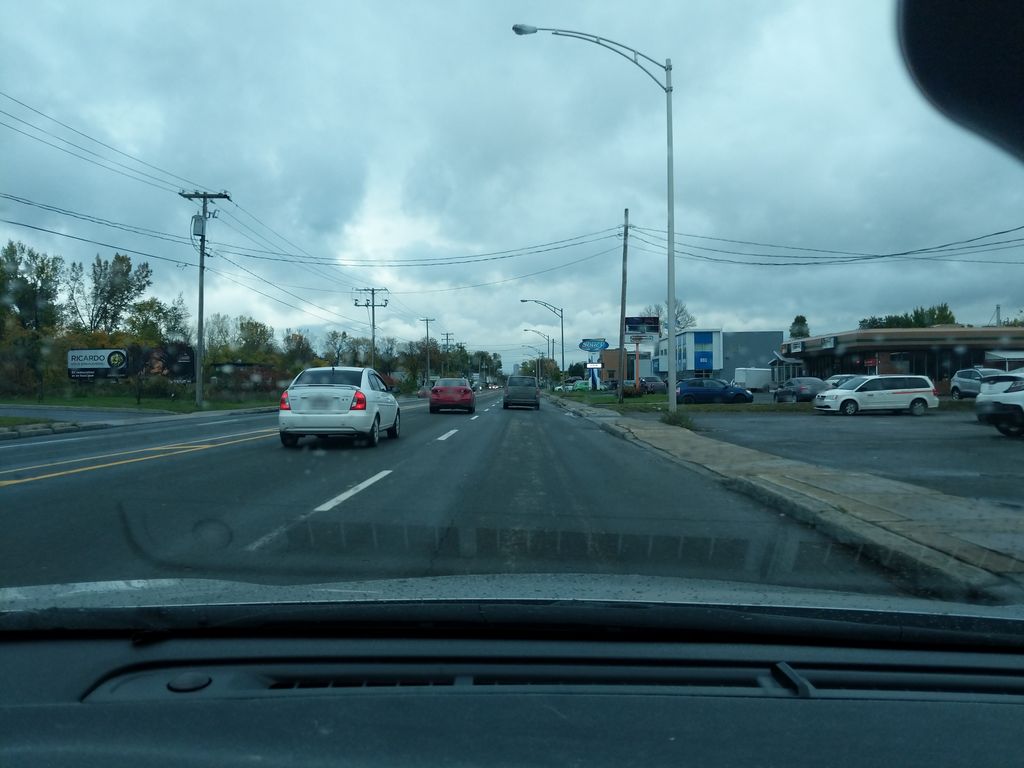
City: quebec_city